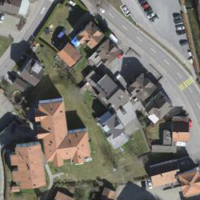
EUNIS habitat code: 54
Species observed at this site:
Allium ursinum
Tanacetum vulgare